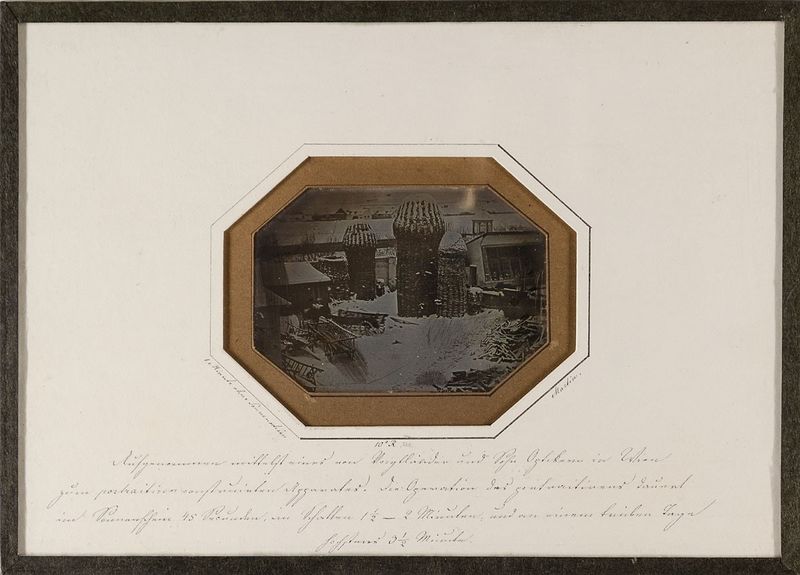
Titel: Hinterhof mit Brennholz im Schnee
Künstler: Anton Georg Martin
Standort: Hamburg
Institution: Museum für Kunst und Gewerbe Hamburg
Schlagwörter: schnee, hof, winter, foto, fotografie, photographie, photo, fuhrwerk, lichtbild, daguerreotypie, dokumentarfotografie, landschaftsphotographie, landschaftsfotografie, historische, bildwerke, angewandte und bildende kunst, hessische systematik, berichtende, gebäude, örtlichkeit, straße, stätte, frachtwagen, frachtkarren, teile eines hauses, gebäudes